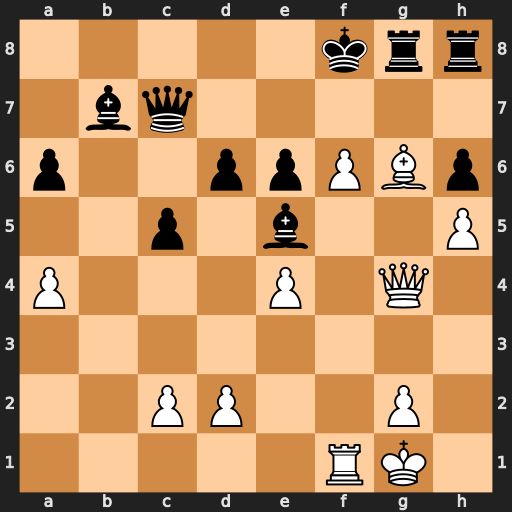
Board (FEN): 5krr/1bq5/p2ppPBp/2p1b2P/P3P1Q1/8/2PP2P1/5RK1
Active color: w
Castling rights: -
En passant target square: -
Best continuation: Qxe6 Bc6 Rb1 Rh7 Bxh7